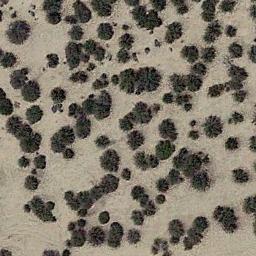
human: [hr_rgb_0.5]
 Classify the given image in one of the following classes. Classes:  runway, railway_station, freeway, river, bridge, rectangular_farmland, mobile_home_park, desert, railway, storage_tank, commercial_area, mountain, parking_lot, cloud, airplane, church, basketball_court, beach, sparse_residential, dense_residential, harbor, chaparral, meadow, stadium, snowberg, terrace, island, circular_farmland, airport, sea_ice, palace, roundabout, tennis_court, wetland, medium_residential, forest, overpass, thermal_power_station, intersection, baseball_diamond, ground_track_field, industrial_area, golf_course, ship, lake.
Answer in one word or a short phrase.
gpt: chaparral